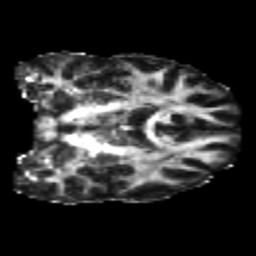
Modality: FA
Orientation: coronal
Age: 26
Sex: male
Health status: healthy
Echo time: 0.074 s